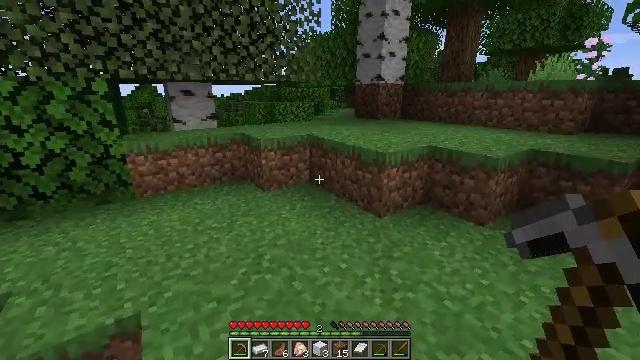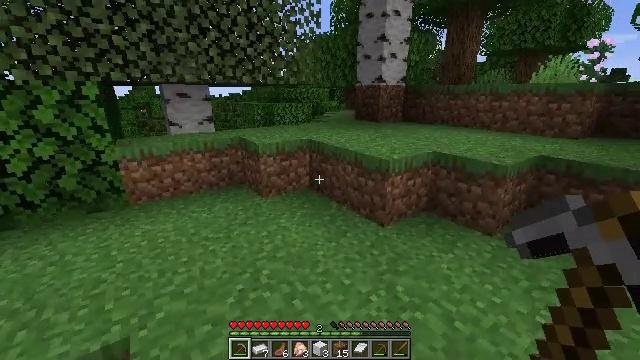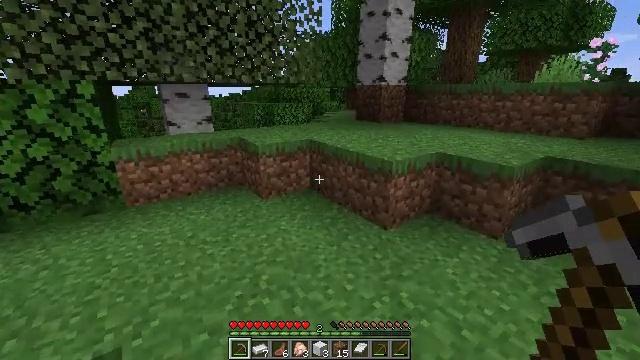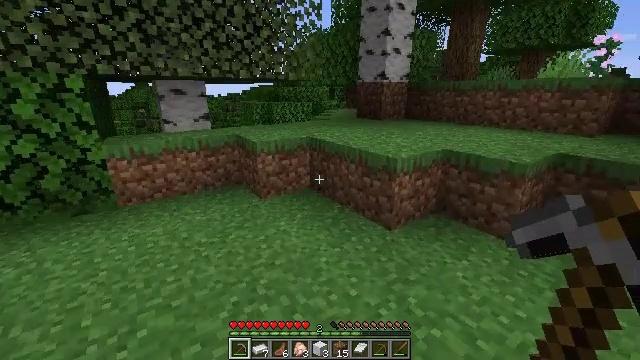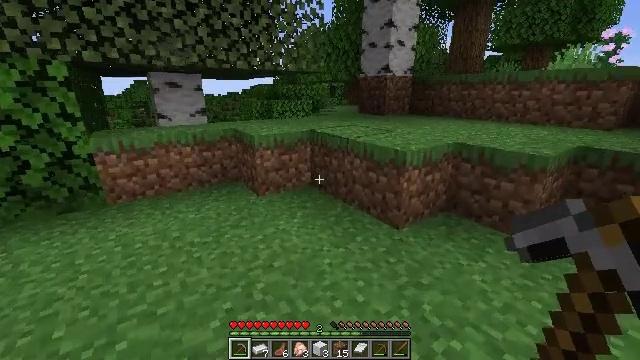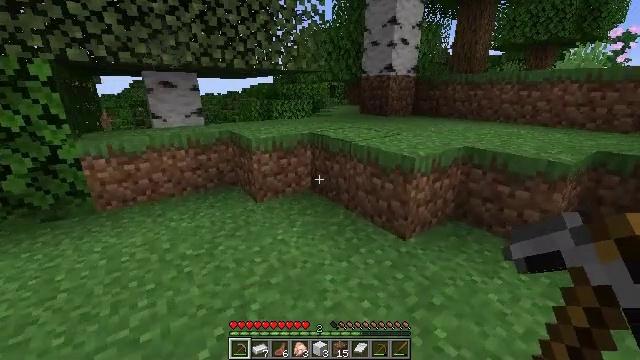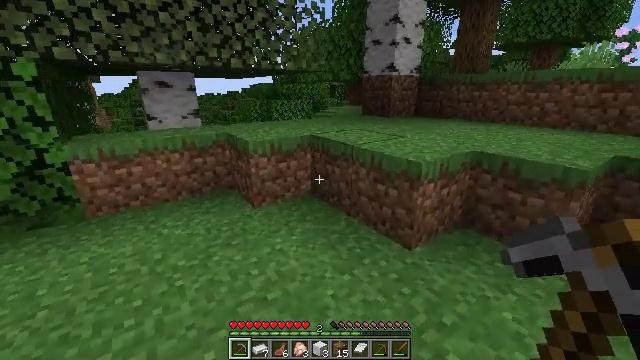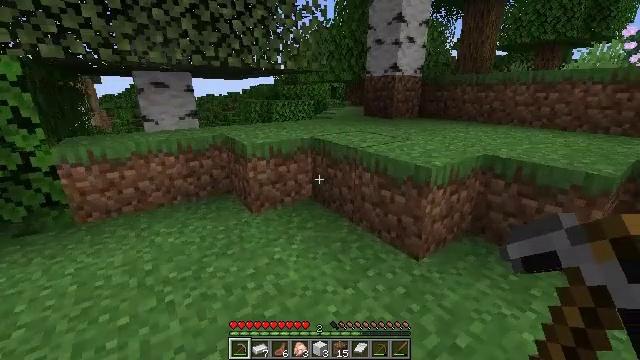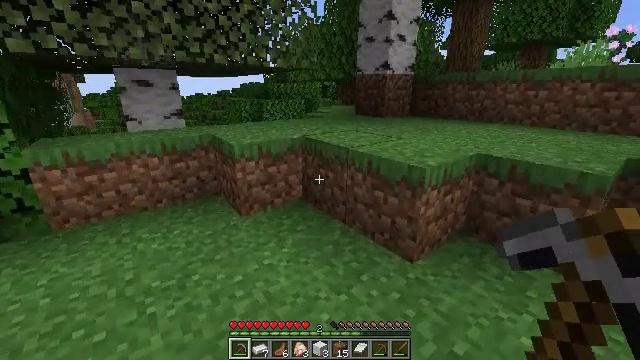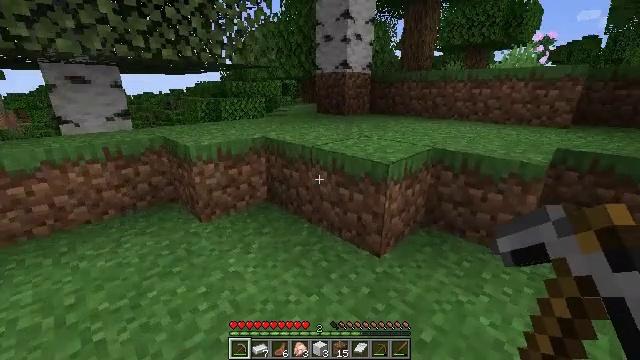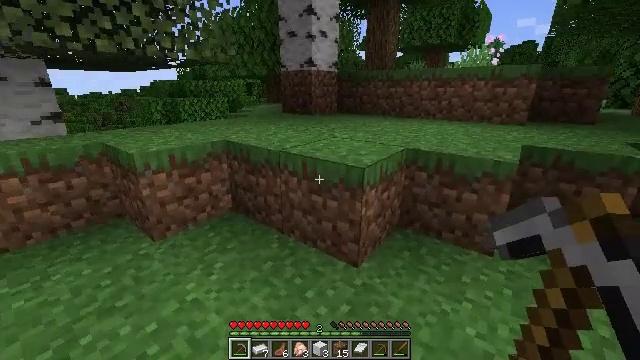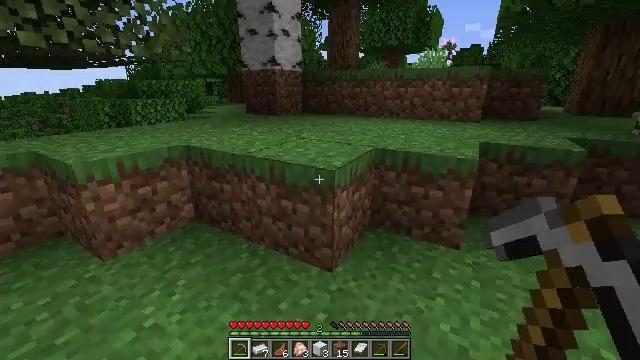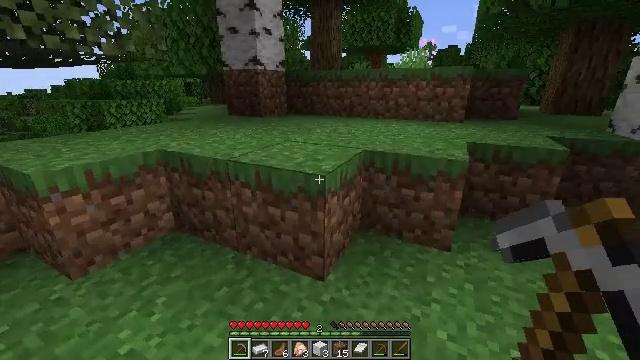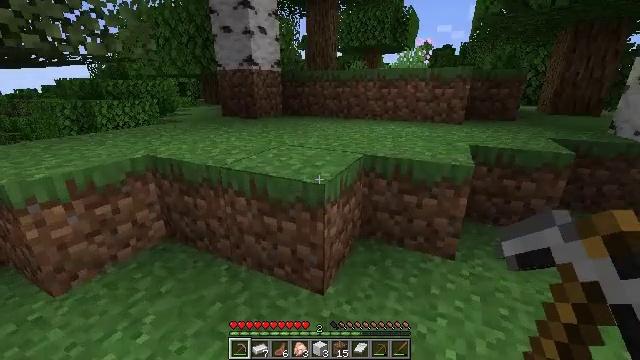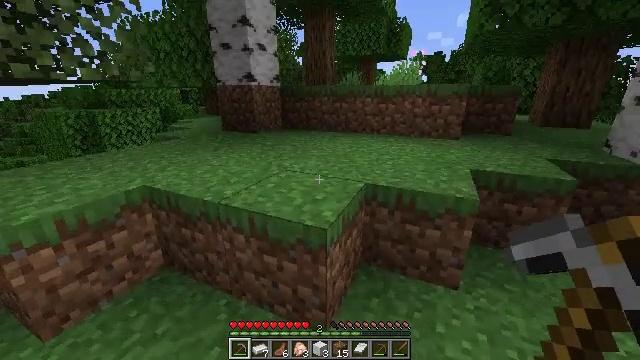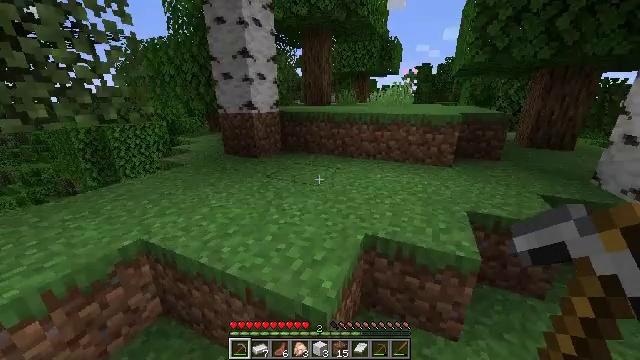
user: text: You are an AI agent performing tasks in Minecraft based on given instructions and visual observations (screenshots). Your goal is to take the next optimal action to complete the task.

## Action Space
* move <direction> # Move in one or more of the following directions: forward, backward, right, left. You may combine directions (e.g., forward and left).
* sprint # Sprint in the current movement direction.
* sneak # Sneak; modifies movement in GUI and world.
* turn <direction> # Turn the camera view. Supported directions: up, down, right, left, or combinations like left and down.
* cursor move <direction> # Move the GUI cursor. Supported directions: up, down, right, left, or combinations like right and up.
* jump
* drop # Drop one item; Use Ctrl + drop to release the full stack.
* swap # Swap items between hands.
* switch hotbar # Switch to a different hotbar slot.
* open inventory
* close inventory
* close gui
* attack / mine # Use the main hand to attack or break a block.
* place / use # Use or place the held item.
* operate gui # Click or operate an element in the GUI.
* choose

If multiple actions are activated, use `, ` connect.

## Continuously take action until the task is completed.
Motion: motion action
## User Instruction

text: Reclaim the chest into your inventory.
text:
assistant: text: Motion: move forward
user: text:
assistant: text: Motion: move forward
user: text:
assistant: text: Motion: move forward
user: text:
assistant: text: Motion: move forward
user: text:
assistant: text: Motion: move forward
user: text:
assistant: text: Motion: no_op
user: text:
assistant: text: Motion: no_op
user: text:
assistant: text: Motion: move forward, turn right
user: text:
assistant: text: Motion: move forward, turn right
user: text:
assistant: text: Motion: move forward, turn right
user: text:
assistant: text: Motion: turn right
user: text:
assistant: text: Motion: turn right
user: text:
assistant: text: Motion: move forward
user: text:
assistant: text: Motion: move forward, jump
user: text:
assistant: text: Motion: move forward, jump
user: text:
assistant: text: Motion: move forward, jump
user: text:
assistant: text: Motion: move forward, turn right, jump
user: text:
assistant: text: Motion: move forward, jump
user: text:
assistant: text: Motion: move forward
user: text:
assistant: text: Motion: move forward
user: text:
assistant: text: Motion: move forward
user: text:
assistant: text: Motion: move forward
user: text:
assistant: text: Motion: move forward, turn right
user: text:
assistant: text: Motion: move forward, turn right
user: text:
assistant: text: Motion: move forward, turn right
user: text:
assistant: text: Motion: move forward, turn right
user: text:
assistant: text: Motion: move forward, turn right
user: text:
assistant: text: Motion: move forward, jump
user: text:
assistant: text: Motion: move forward, jump
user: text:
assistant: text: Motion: move forward, jump